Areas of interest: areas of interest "People's Property Insurance Co., Ltd. (Changshu Central Branch)"
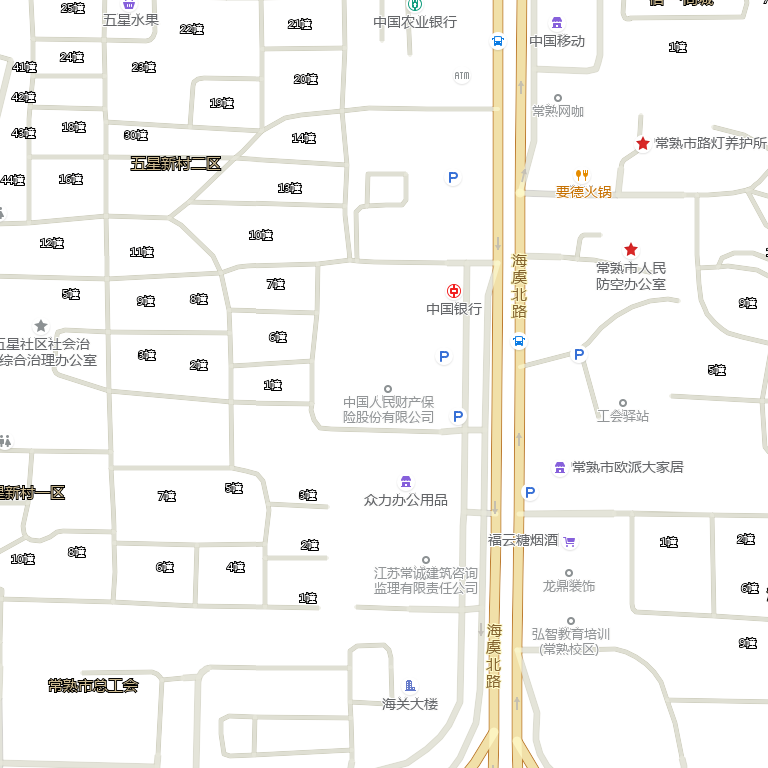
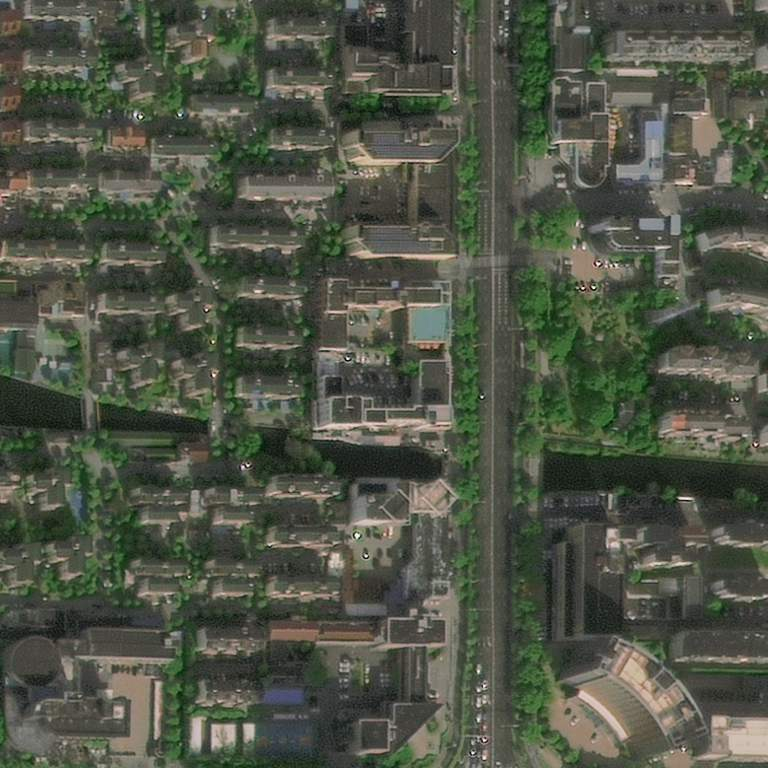